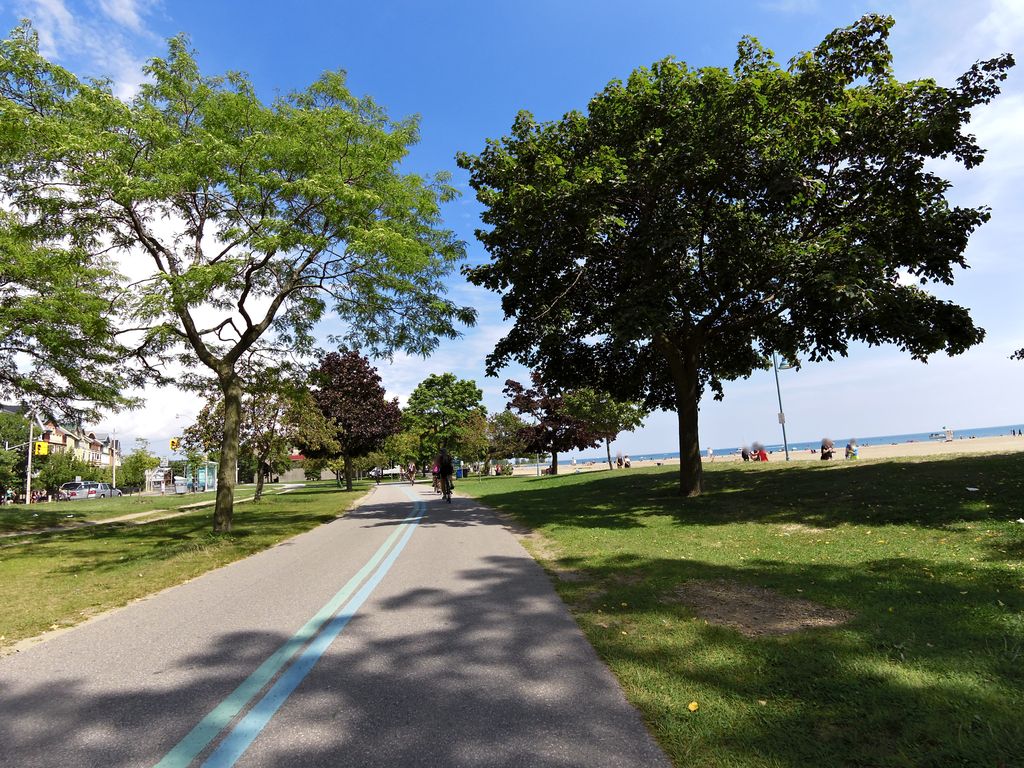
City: toronto